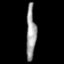
Tissue: prostate
Cell type: NK cells
Senescence score: 0.7536
Nuclear area (px): 517
Mean DAPI intensity: 152.039